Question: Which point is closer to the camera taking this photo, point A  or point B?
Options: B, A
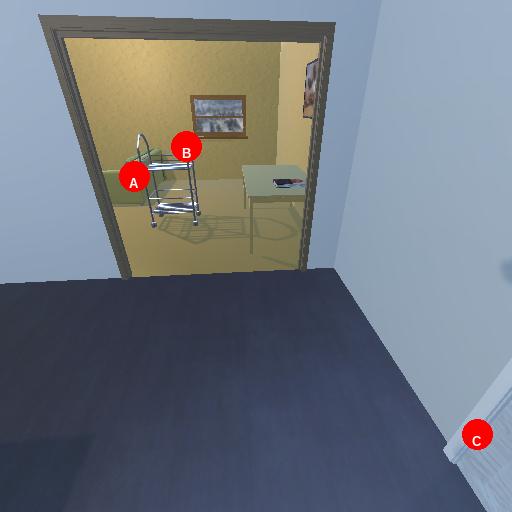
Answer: B